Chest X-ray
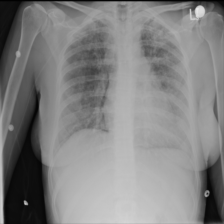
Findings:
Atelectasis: negative
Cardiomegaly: negative
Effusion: negative
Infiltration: negative
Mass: negative
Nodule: negative
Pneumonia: negative
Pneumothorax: negative
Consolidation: negative
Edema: negative
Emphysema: negative
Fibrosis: negative
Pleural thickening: negative
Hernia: negative